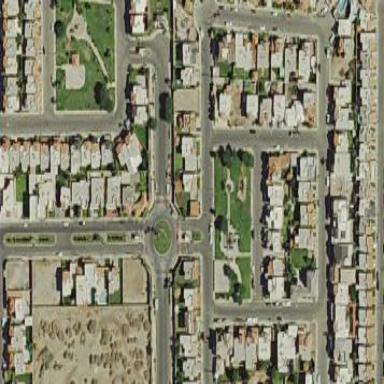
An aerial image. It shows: Residential area.